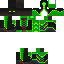
A male skeleton skin with green skin, wearing brown helmet dressed in a green armor chest and black pants, featuring a closed mouth.